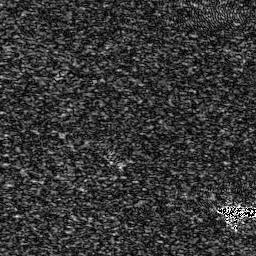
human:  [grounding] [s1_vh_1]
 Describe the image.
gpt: In the satellite image, there is  <ref>1 medium ship </ref> <box>[[80, 78, 99, 86, 0]]</box> located at bottom right.